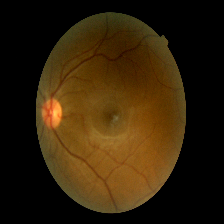
Diabetic retinopathy grade: Mild